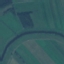
Label: River